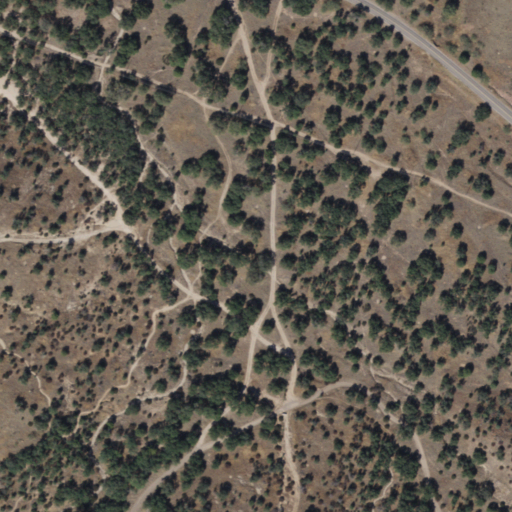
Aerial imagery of valley in Arizona named Coyote Canyon containing shrub, grassland, evergreen forest, and open development